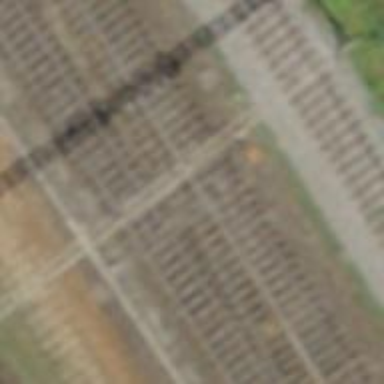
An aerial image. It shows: Rail siding with electrified tracks using contact line.